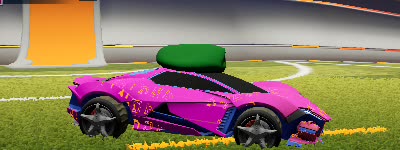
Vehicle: werewolf